Brain MRI, t2w sequence, axial 2D slice.
Patient: age 28, sex F, weight 95 kg, height 1.95 m
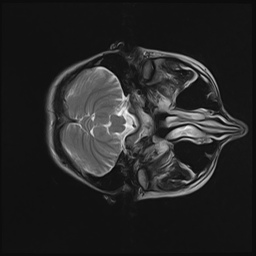